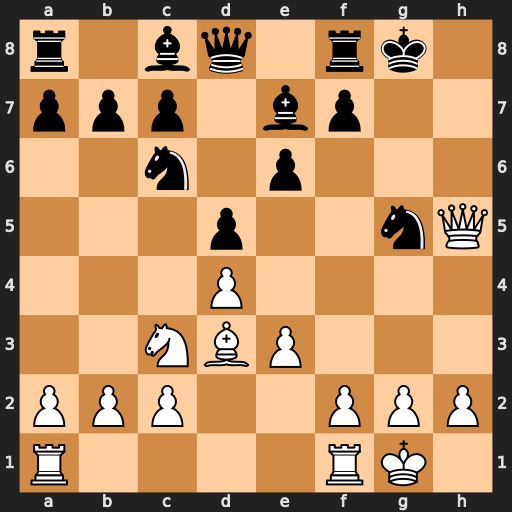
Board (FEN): r1bq1rk1/ppp1bp2/2n1p3/3p2nQ/3P4/2NBP3/PPP2PPP/R4RK1
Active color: w
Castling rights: -
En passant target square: -
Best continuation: f4 f5 Qg6+ Kh8 fxg5